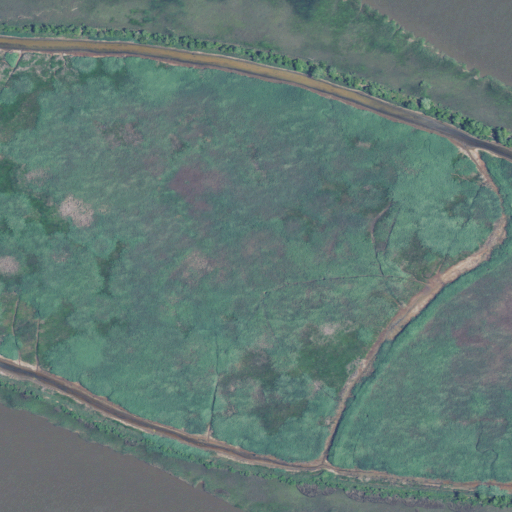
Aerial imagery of island in South Carolina named Brown Island containing herbaceous wetlands and open water